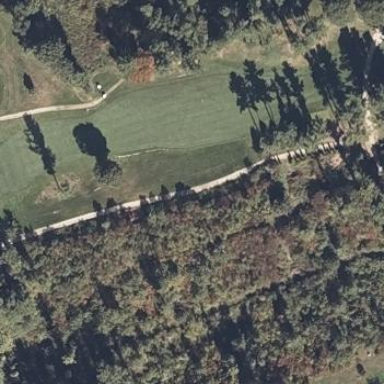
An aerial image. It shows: Grassy area designated as golf fairway.